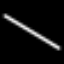
Label: octagon